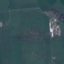
Land use / land cover class: Pasture